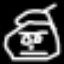
Label: octagon